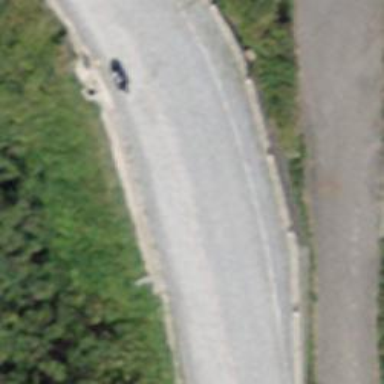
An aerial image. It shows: Secondary road with sett surface.